Question: I need to plot data of rain summas (from satellite observations) onto a map from grib2 files. Finally I managed to load the data via text files into numpy arrays and tie it with picture coordinates using Basemap. But problem is that Python do not put the coloured points from the data, but tends to draw lines between neighbouring points in data field, so the plot looks ugly.
I do not see the source of the problem.
Fragments of my code are:
'''
import numpy as np
import matplotlib
matplotlib.use('Agg')
from scipy import *
from pylab import *
from mpl_toolkits.basemap import Basemap
import matplotlib.pyplot as plt
from mpl_toolkits.basemap import cm
'''
---
After that I read the data needed and produce 3 numpy arrays with shapes approximately (100000, 2), which contain respectively latitude, longitude, in degrees and the value of each data point. I visualize it using these commands:
'''
def joonista(lats,lons,value,nimi,clevs,koloriit):
'''
---------fragment of described reshaping (not shown), produces arrays "lats", "lons", "value"------------
'''
map=Basemap(projection='aea',lat_1=30,lat_2=50,lat_0=45,lon_0=0,llcrnrlon=-30,llcrnrlat=20,urcrnrlon=80,urcrnrlat=53,resolution='l',)
x, y = map(lons, lats)
map.drawcoastlines(linewidth=0.17,color='0.7')
map.drawcountries(linewidth=0.17,color='0.7')
map.drawmeridians(np.arange(-50,60,5),linewidth=0.17,color='0.7',labels=[False,False,False,True])
map.drawparallels(np.arange(-25, 70, 5),linewidth=0.17,color='0.7',labels=[True,False,False,False])
varvid=mpl.colors.ListedColormap(koloriit)
norm = mpl.colors.BoundaryNorm(clevs,varvid.N)
cs = map.pcolormesh(x,y,value,cmap=varvid,norm=norm)
savefig(nimi,dpi=300)
plt.clf()
joonista(latA,lonA,valueA,'h05',[-1,0.00001,0.001,0.01,0.1,0.3,0.5,1,2,3,4,5,6,7,8,9,10,11,12,13],['k','c','#a0fff9','#00b354','#69b300','#97ff03','#C2524D','#FF7500','#b3a900','#fff551','#515bff','#45adff','#da000d','#ff2a36','#ffa0a5','#f003ff','#f778ff','0.5','0.75'])
joonista(latB,lonB,valueB,'h04',[-1,0.0000000000001,1,2,3,4,5,6,7,8,9,10,11,12,13,14,15,16,17,18],['k','c','#a0fff9','#00b354','#69b300','#97ff03','#C2524D','#FF7500','#b3a900','#fff551','#515bff','#45adff','#da000d','#ff2a36','#ffa0a5','#f003ff','#f778ff','0.5','0.75'])
'''
---
Here is an example picture:

I would be grateful, if I am told how to solve this problem.
Aleksei
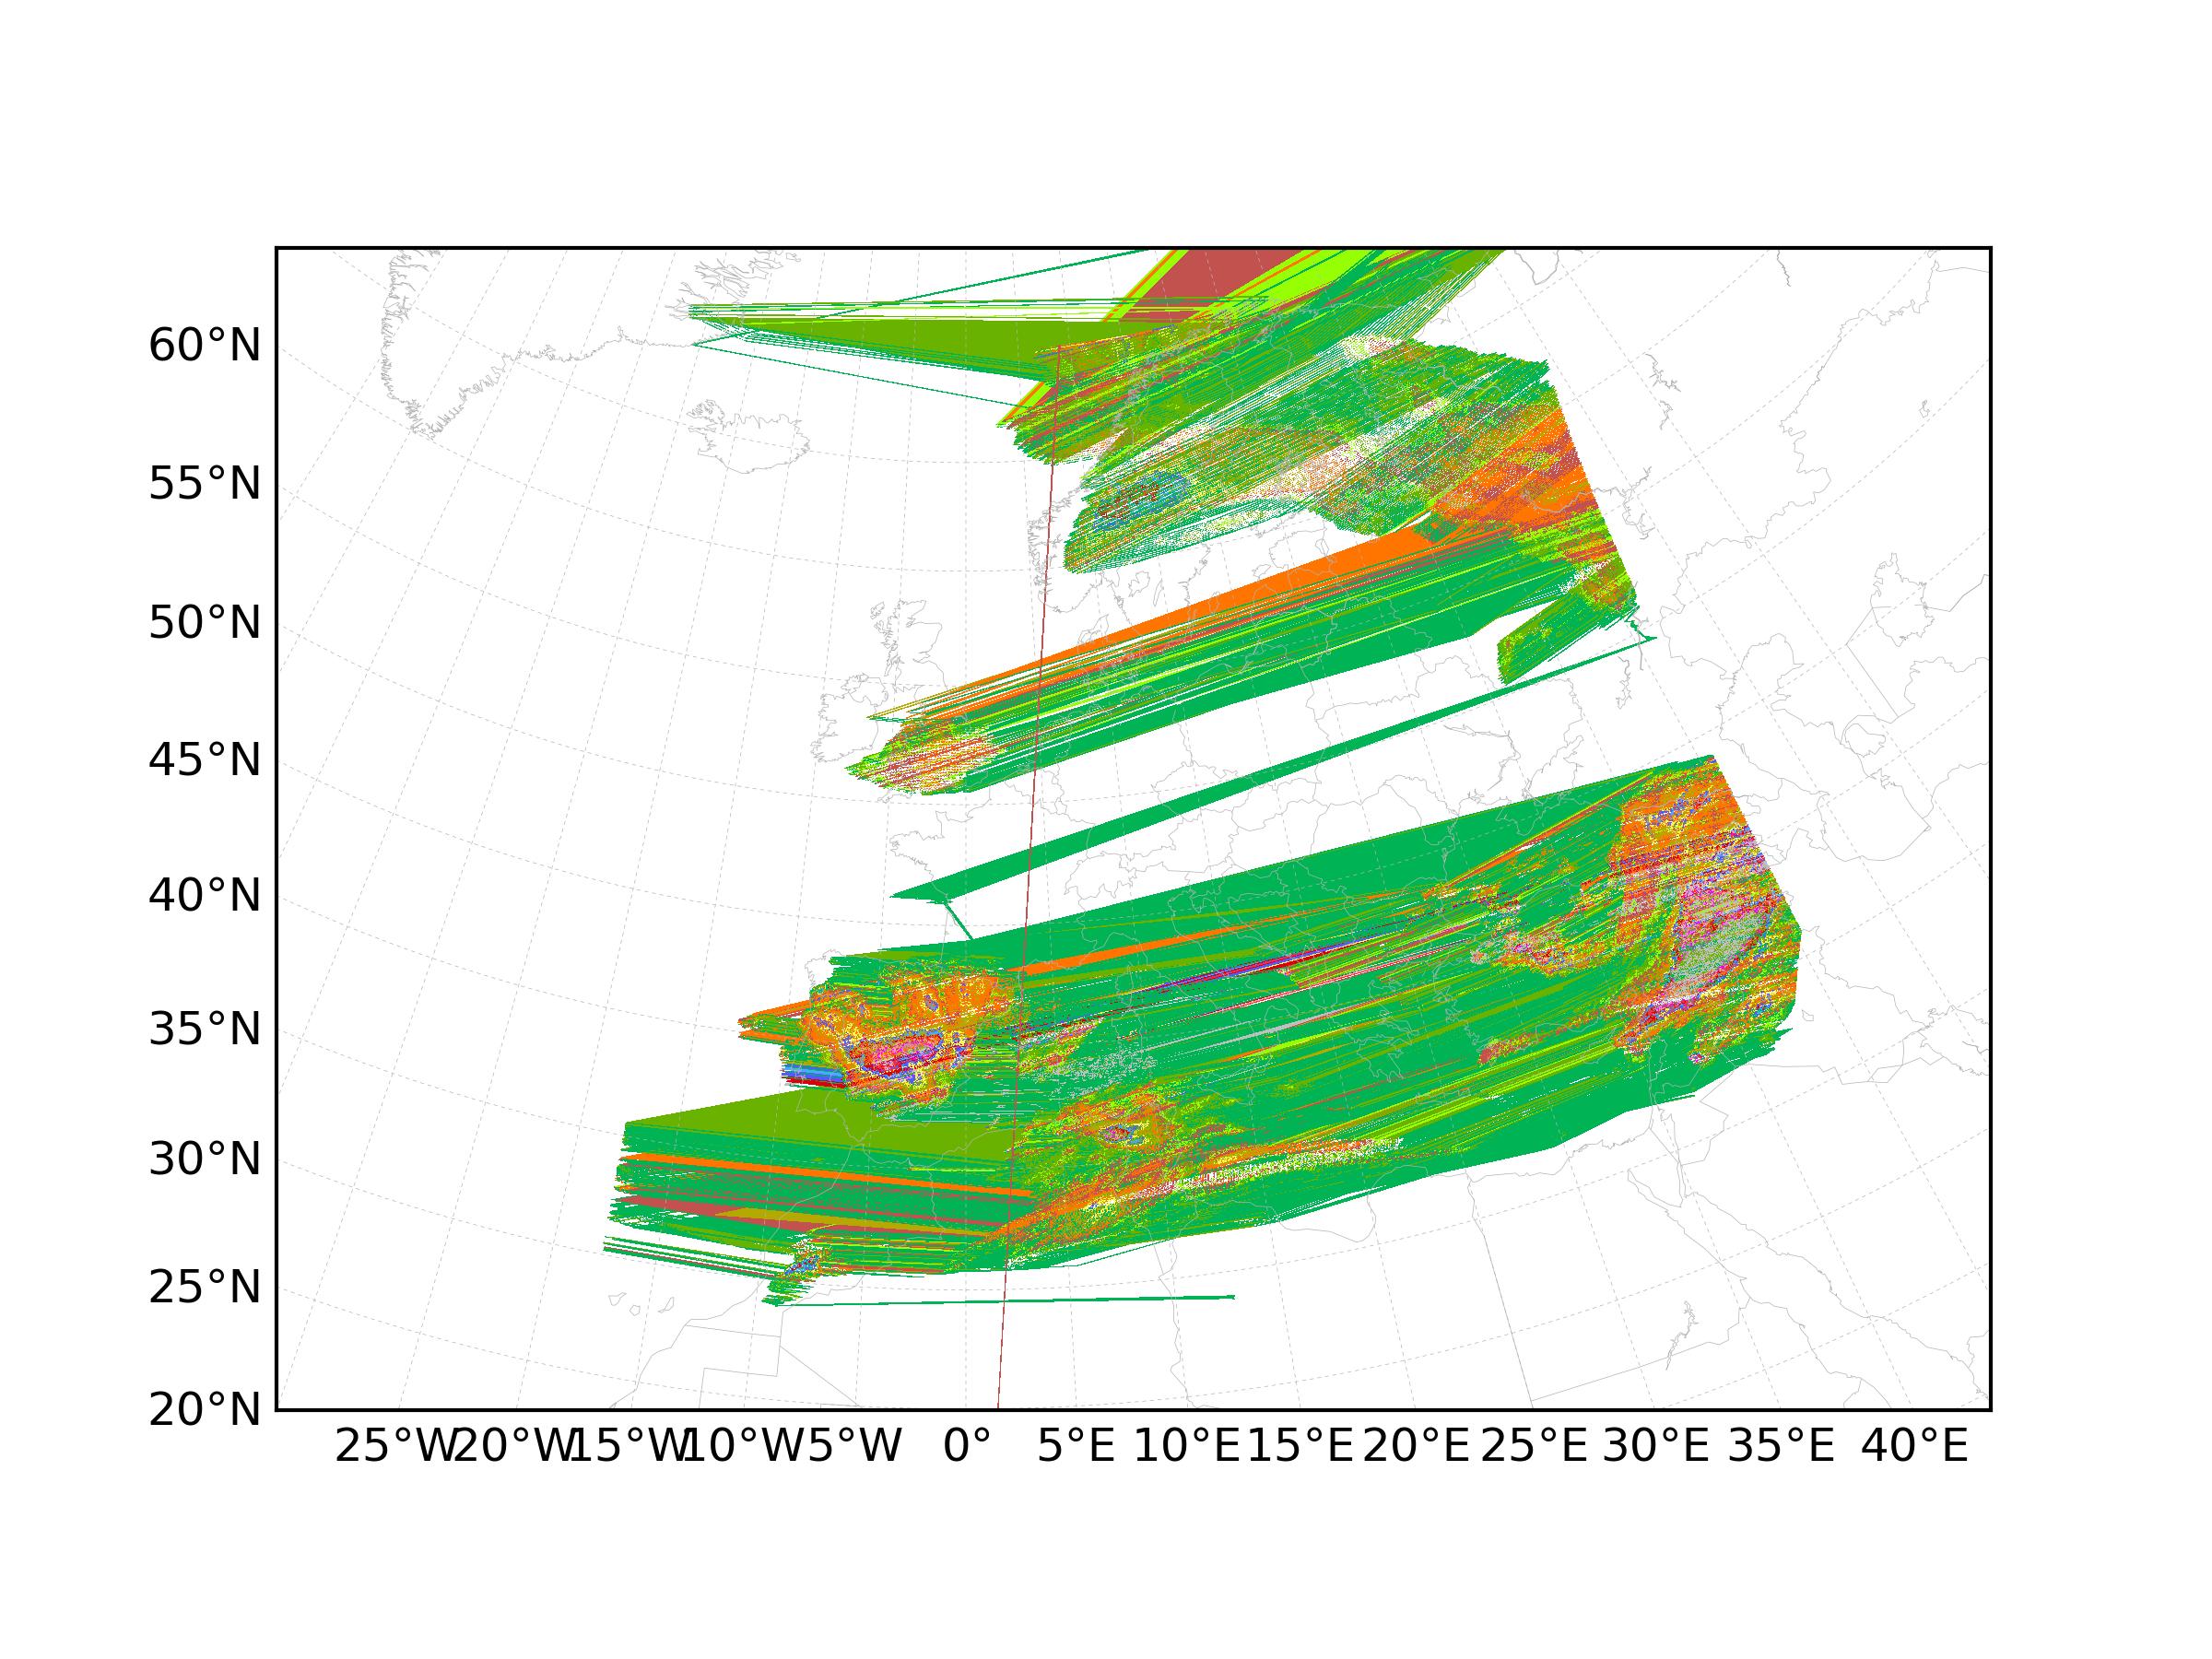
Answer: Using Joe Kington recommendation, I replaced command
'''
cs=map.pcolormesh(x,y,value,cmap=varvid,norm=norm)
'''
by command
'''
cs=plt.scatter(x,y,c=value,s=0.6, edgecolors='none',marker=',',cmap=varvid,norm=norm)
'''
which well visualises precipitation distribution.
Thanks for assistance!